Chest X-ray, PA view. Patient: 60 years old, sex F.
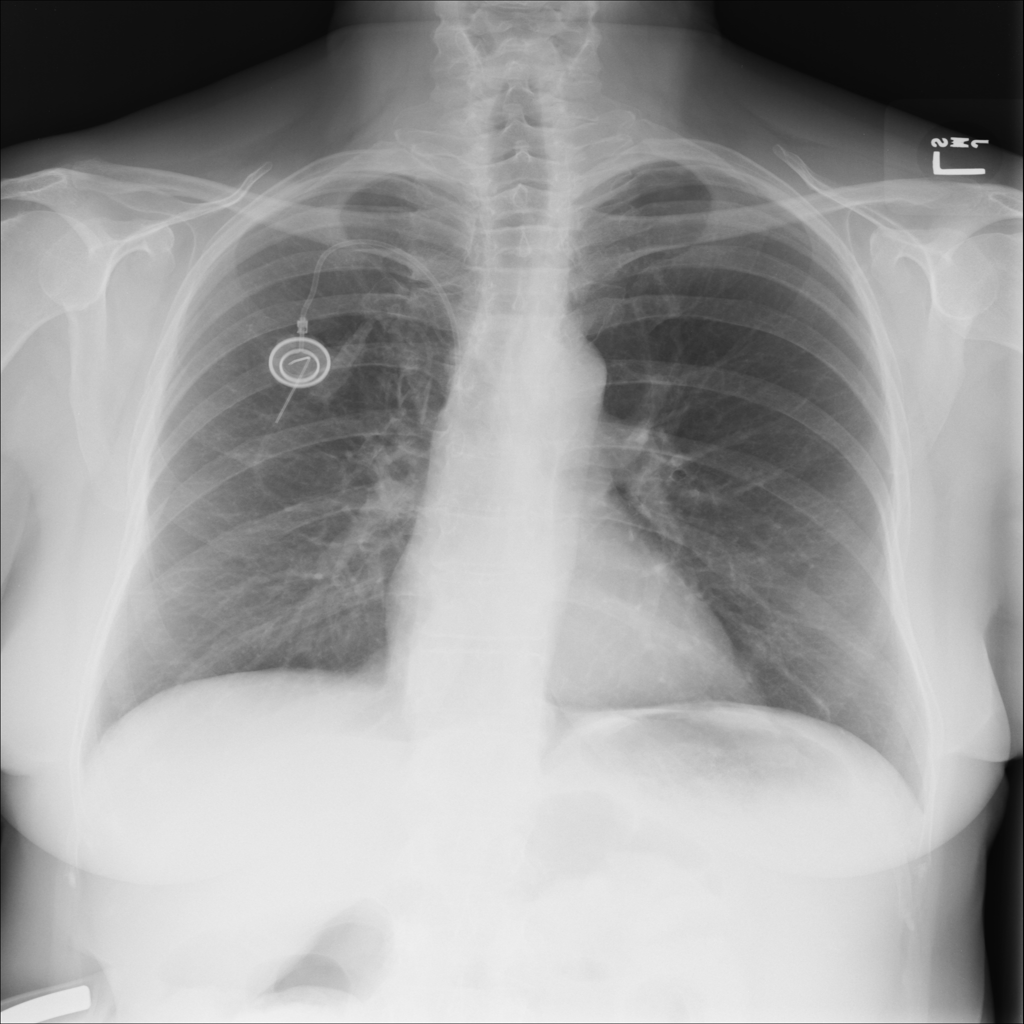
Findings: No Finding